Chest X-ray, PA view. Patient: 54 years old, sex F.
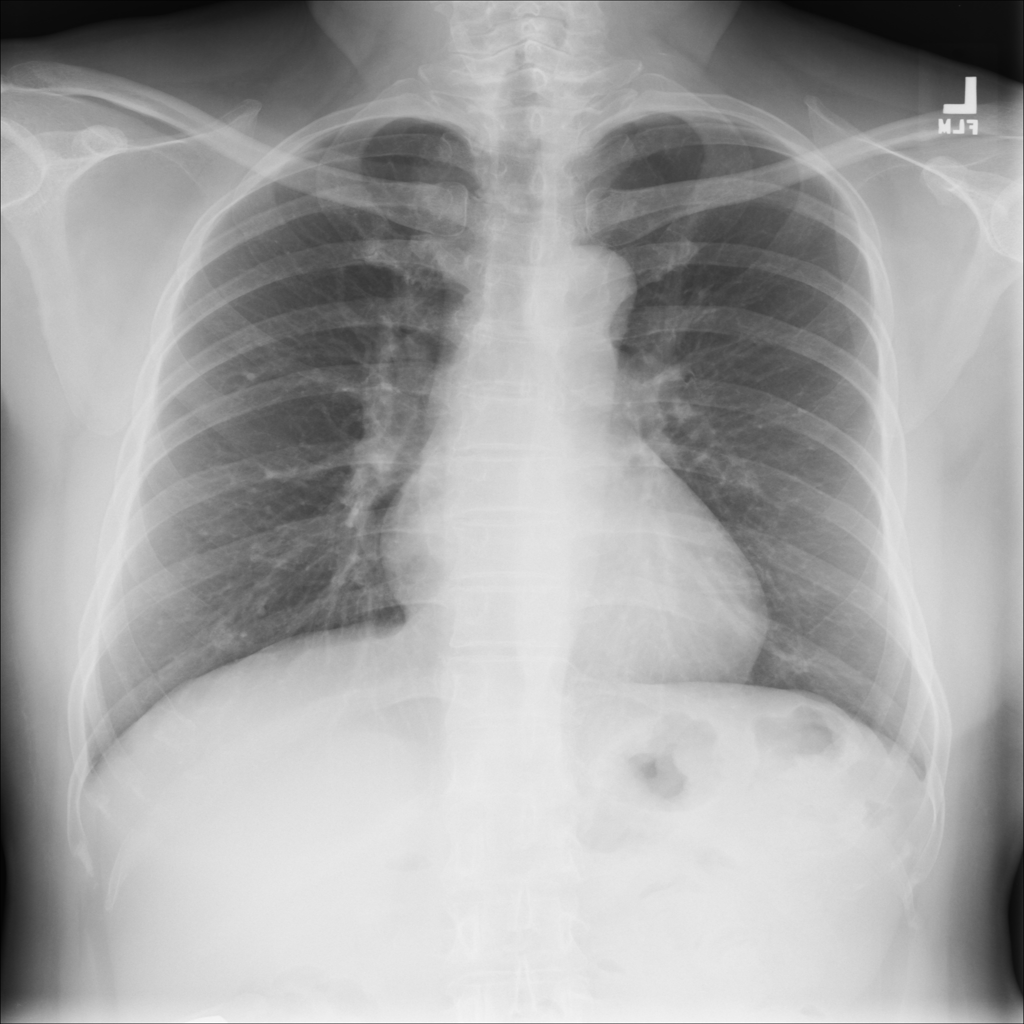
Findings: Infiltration